Question: I wonder if anyone knows how to select a rectangle range of values? This range will not be fixed. For this particular example, it will select B5 - G7 in a rectangle form and then it will set a condition format to add in some colors.
I have attempted the codebut it is giving me an error at this portion
'''
ActiveSheet.Cells(colorrow & "2", _
ActiveSheet.Cells(colorrow & "2").End(xlDown).End(xlToRight)).Select
'''
wonder if anyone know why? will be thankful!

I have attempted writing out some coding.
My code is as follows:
'''
Sub Macro2()
Dim thevaluestocopy As Variant, colorCell as Range, colorrow as Long, thefirstcolorrow as Long
colorrow = 1
Do
Set colorCell = Sheets("Sheet1").Cells(colorrow, 1)
'check for test1-test6 if its around do nothing, else goes to the next row and next column
If colorCell = "test1" Or colorCell = "test2" Or colorCell = "test3" _
Or colorCell = "test4" Or colorCell = "test5" Or colorCell = "test6" _ Then
'Do nothing
Else
thefirstcolorrow = Sheets("Sheet1").Cells(colorrow, 2)
'This statement gives me the error.. not sure why it cant work
ActiveSheet.Cells(colorrow & "2", _
ActiveSheet.Cells(colorrow & "2").End(xlDown).End(xlToRight)).Select
Exit Do
End If
colorrow = colorrow + 1
Loop
'add colors into cell
ActiveCell.Select
Selection.FormatConditions.AddColorScale ColorScaleType:=3
Selection.FormatConditions(Selection.FormatConditions.Count).SetFirstPriority
Selection.FormatConditions(1).ColorScaleCriteria(1).Type = _
xlConditionValueLowestValue
With Selection.FormatConditions(1).ColorScaleCriteria(1).FormatColor
.Color = <PHONE>
End With
Selection.FormatConditions(1).ColorScaleCriteria(2).Type = _
xlConditionValuePercentile
Selection.FormatConditions(1).ColorScaleCriteria(2).Value = 50
With Selection.FormatConditions(1).ColorScaleCriteria(2).FormatColor
.Color = <PHONE>
End With
Selection.FormatConditions(1).ColorScaleCriteria(3).Type = _
xlConditionValueHighestValue
With Selection.FormatConditions(1).ColorScaleCriteria(3).FormatColor
.Color = <PHONE>
End With
End Sub
'''
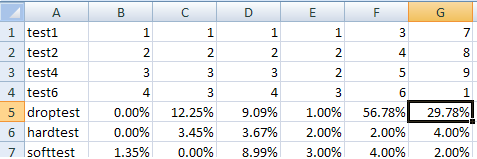
Answer: I have found out a way. and like to share it with the rest..
'''
Sub Macro2()
Dim colorCell As Range, colorrow As Long, thefirstcolorrow As Long, colorrow1 As Long, colorCell1 As Range, nvalue As Long
Dim thelastcolorRow As Long, n As Long, LastColtocolor As Long
colorrow = 1
LastColtocolor = Sheets("Sheet1").Cells("1" & Columns.Count).End(xlToLeft).Column
Do
Set colorCell = Sheets("Sheet1").Cells(colorrow, 1)
'Check if cell holds any value of test1 - test6, etc...
If colorCell = "test1" Or colorCell = "test2" Or colorCell = "test3" _
Or colorCell = "test4" Or colorCell = "test5" Or colorCell = "test6" _ Then
'Do nothing
Else
thefirstcolorrow = colorrow
Exit Do
End If
colorrow = colorrow + 1
Loop
colorrow1 = 1
Do
'Look for last row that has values
Set colorCell1 = Sheets("Sheet1").Cells(colorrow1, 1)
If colorCell1 = "" Then
thelastcolorRow = colorrow1
Exit Do
End If
colorrow1 = colorrow1 + 1
Loop
For nvalue = 1 To colorrow1 - 1 - colorrow
Sheets("Sheet1").Range(Cells(thefirstcolorrow, 2), Cells(thefirstcolorrow + nvalue, LastColtocolor)).Select
Next nvalue
End sub
'''